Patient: sex M, age 52
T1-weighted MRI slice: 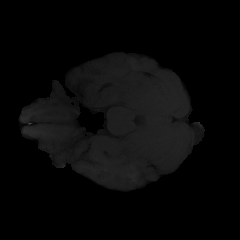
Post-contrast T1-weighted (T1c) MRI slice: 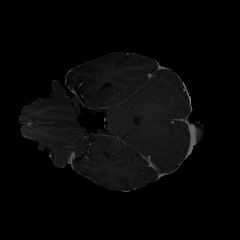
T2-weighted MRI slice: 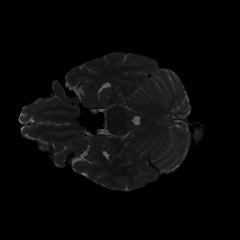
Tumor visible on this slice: no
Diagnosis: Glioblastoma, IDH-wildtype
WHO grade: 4